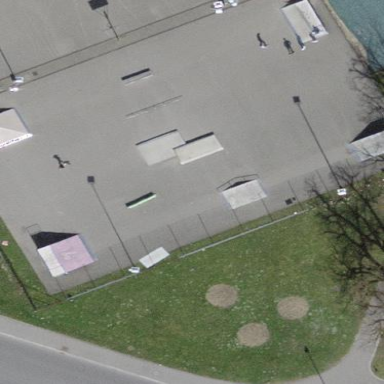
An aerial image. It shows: Pitch for leisure activities.